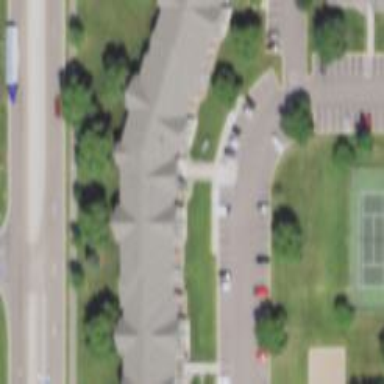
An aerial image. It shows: Hipped-roof building with apartments.